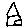
Label: house